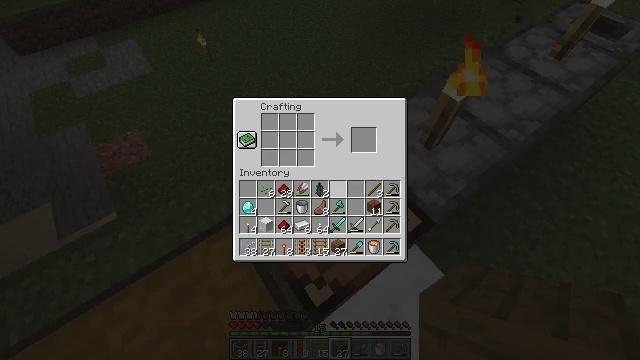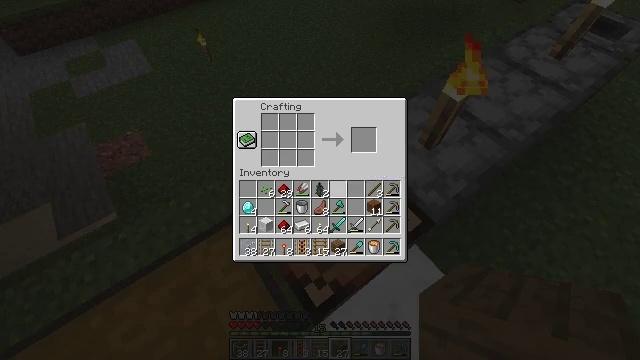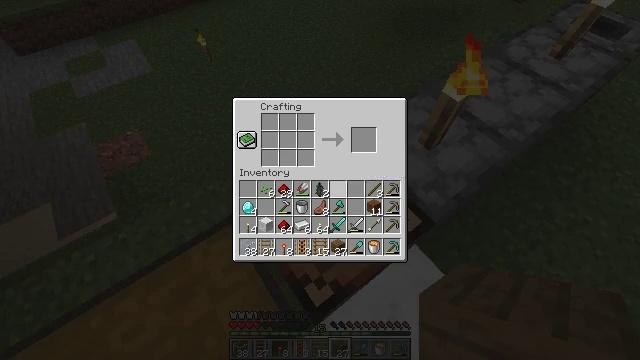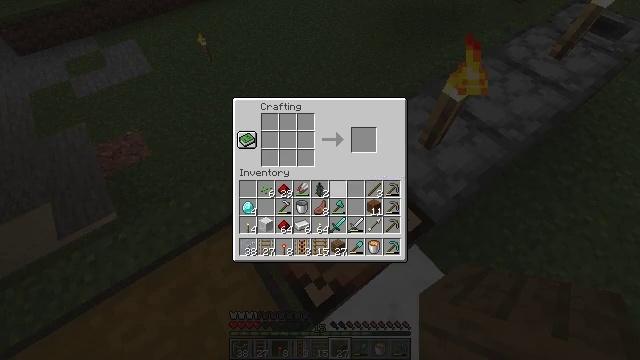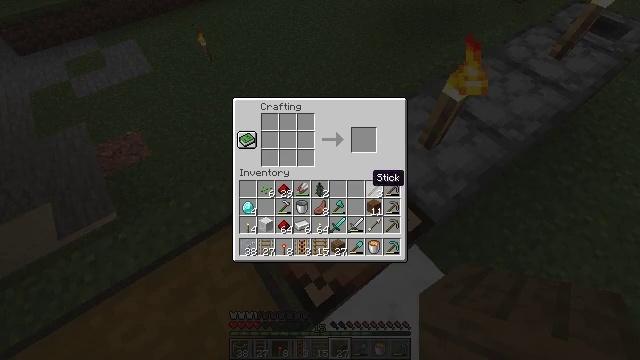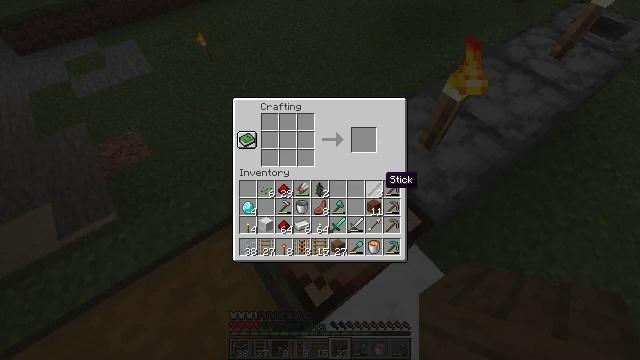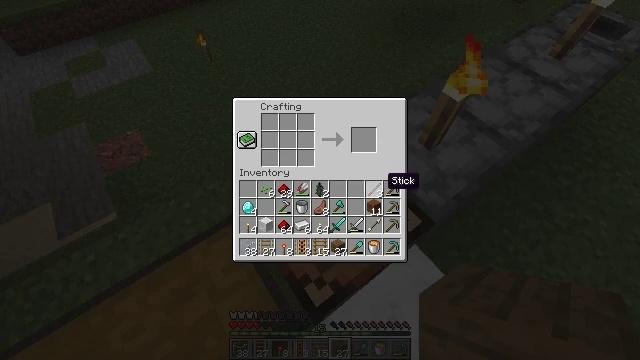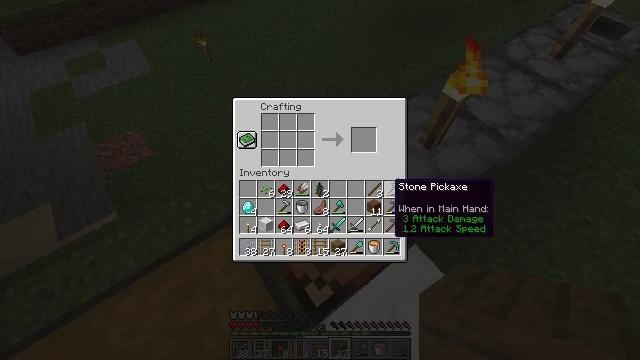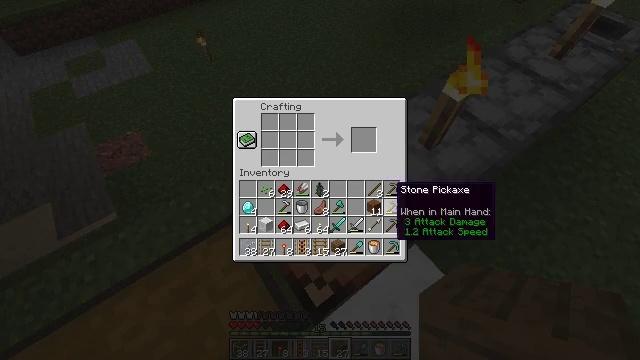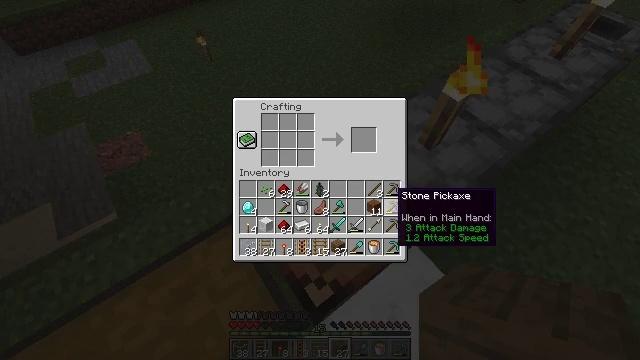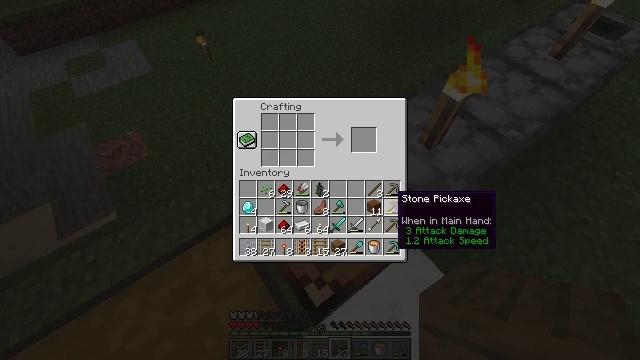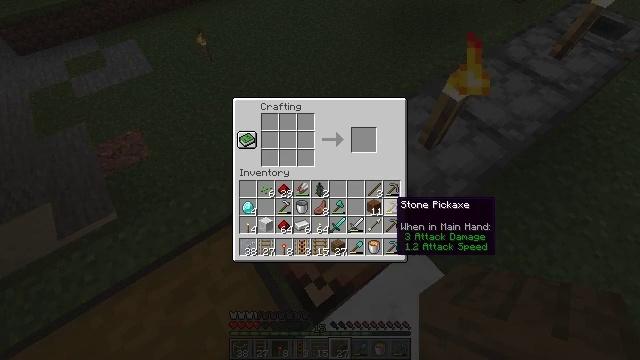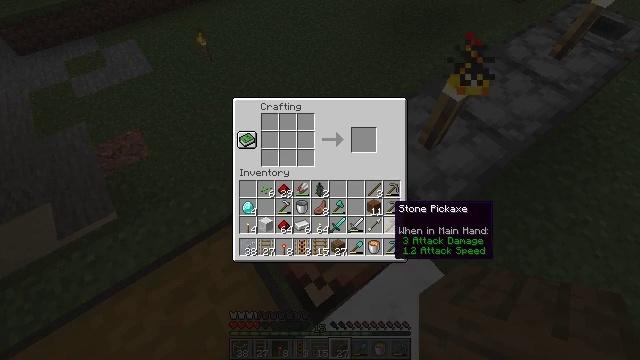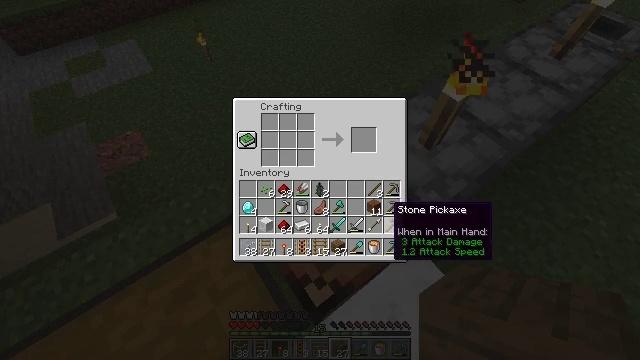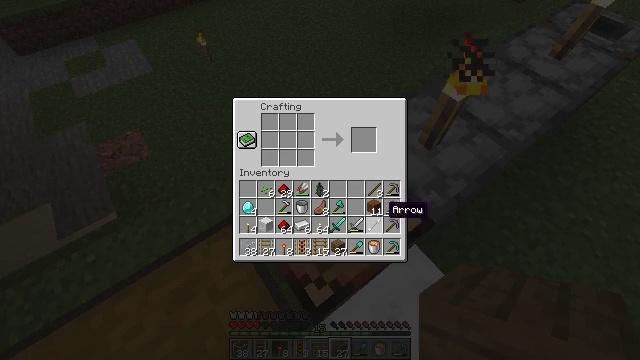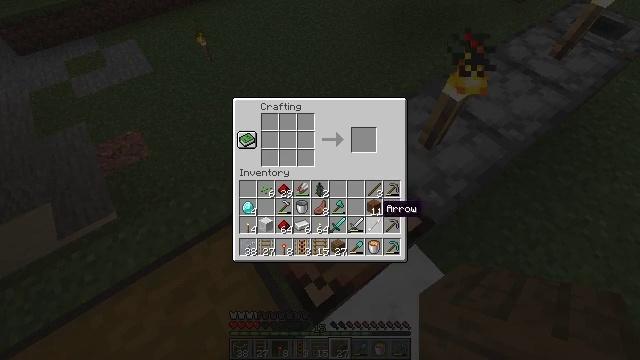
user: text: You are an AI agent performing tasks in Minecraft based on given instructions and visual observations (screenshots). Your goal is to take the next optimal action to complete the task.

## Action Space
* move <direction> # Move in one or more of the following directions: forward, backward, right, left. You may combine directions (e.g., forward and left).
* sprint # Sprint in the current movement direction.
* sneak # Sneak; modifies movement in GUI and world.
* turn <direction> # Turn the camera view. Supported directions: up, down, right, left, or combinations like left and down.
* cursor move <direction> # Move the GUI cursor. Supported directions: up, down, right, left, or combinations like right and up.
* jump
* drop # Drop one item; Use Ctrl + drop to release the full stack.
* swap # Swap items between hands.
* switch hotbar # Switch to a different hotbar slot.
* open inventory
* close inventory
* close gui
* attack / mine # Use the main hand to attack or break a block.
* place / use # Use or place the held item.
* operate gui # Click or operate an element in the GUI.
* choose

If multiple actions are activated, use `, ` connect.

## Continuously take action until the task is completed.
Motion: motion action
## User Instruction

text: Create a brown bed in the crafting grid.
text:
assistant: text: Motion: cursor move right
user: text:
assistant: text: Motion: no_op
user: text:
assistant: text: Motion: no_op
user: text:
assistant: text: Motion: cursor move right
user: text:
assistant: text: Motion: cursor move right
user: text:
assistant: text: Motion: no_op
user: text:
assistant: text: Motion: no_op
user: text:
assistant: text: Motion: no_op
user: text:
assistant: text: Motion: no_op
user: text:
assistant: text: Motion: no_op
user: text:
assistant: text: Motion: no_op
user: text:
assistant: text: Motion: no_op
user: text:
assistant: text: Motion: no_op
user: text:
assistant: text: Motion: no_op
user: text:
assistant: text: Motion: no_op
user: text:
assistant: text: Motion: no_op
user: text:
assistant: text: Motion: no_op
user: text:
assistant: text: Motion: no_op
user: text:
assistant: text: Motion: no_op
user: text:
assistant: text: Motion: operate gui
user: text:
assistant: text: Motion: operate gui
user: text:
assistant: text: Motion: cursor move left and up
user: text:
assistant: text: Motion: cursor move left and up
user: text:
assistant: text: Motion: cursor move left
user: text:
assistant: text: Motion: no_op
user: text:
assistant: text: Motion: no_op
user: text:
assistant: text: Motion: no_op
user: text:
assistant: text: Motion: no_op
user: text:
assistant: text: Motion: no_op
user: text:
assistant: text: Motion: no_op